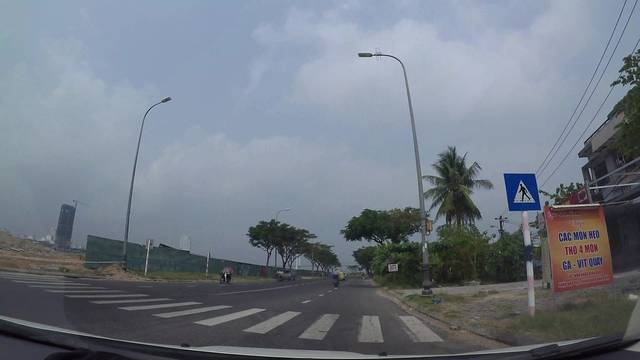
Region: Vietnam
Coordinates: 16.089, 108.229